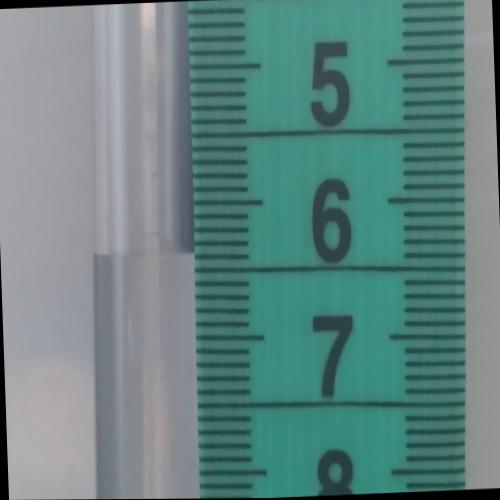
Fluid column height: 6.4 cm